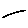
Label: line